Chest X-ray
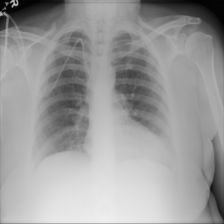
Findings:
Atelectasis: negative
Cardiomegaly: negative
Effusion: negative
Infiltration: negative
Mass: negative
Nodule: negative
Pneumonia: negative
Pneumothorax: negative
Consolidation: negative
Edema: negative
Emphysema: negative
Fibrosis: negative
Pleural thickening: negative
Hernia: negative